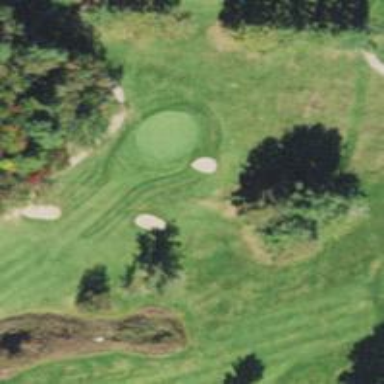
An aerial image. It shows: View of golf hole.